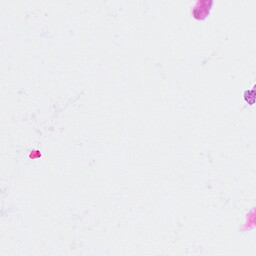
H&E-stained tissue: Breast